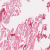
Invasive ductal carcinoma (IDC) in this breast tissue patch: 0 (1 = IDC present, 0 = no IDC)